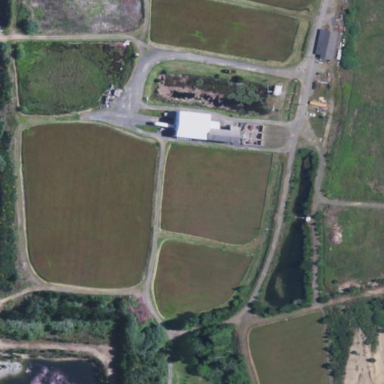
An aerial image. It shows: Farmland with cranberries as the main crop.